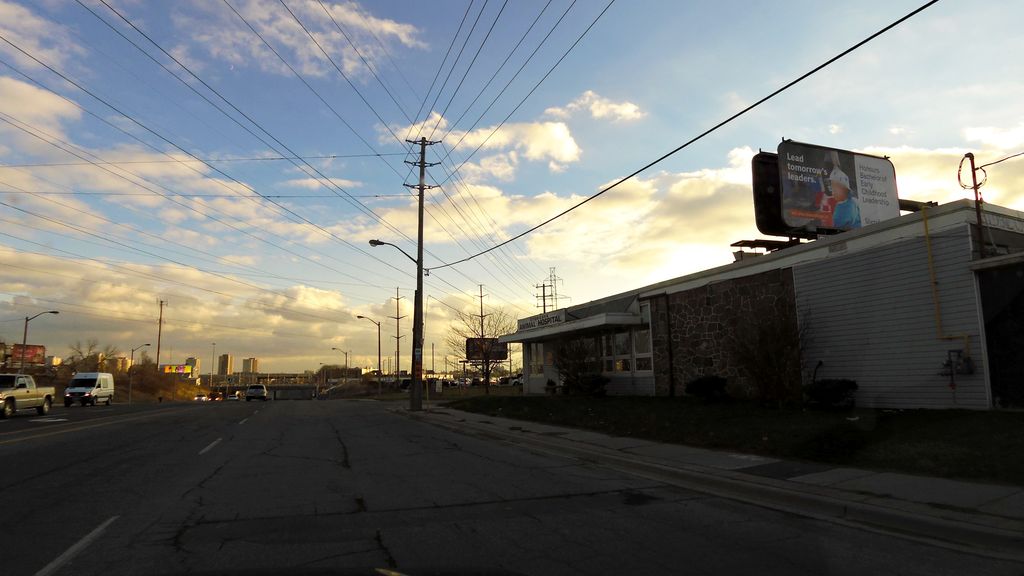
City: toronto